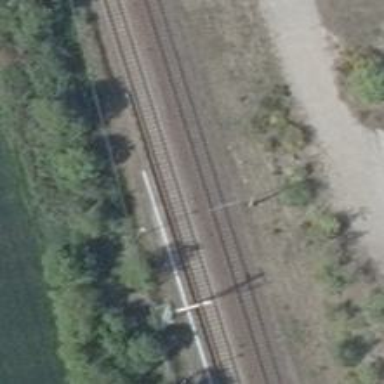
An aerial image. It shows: Railway signal.